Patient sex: M
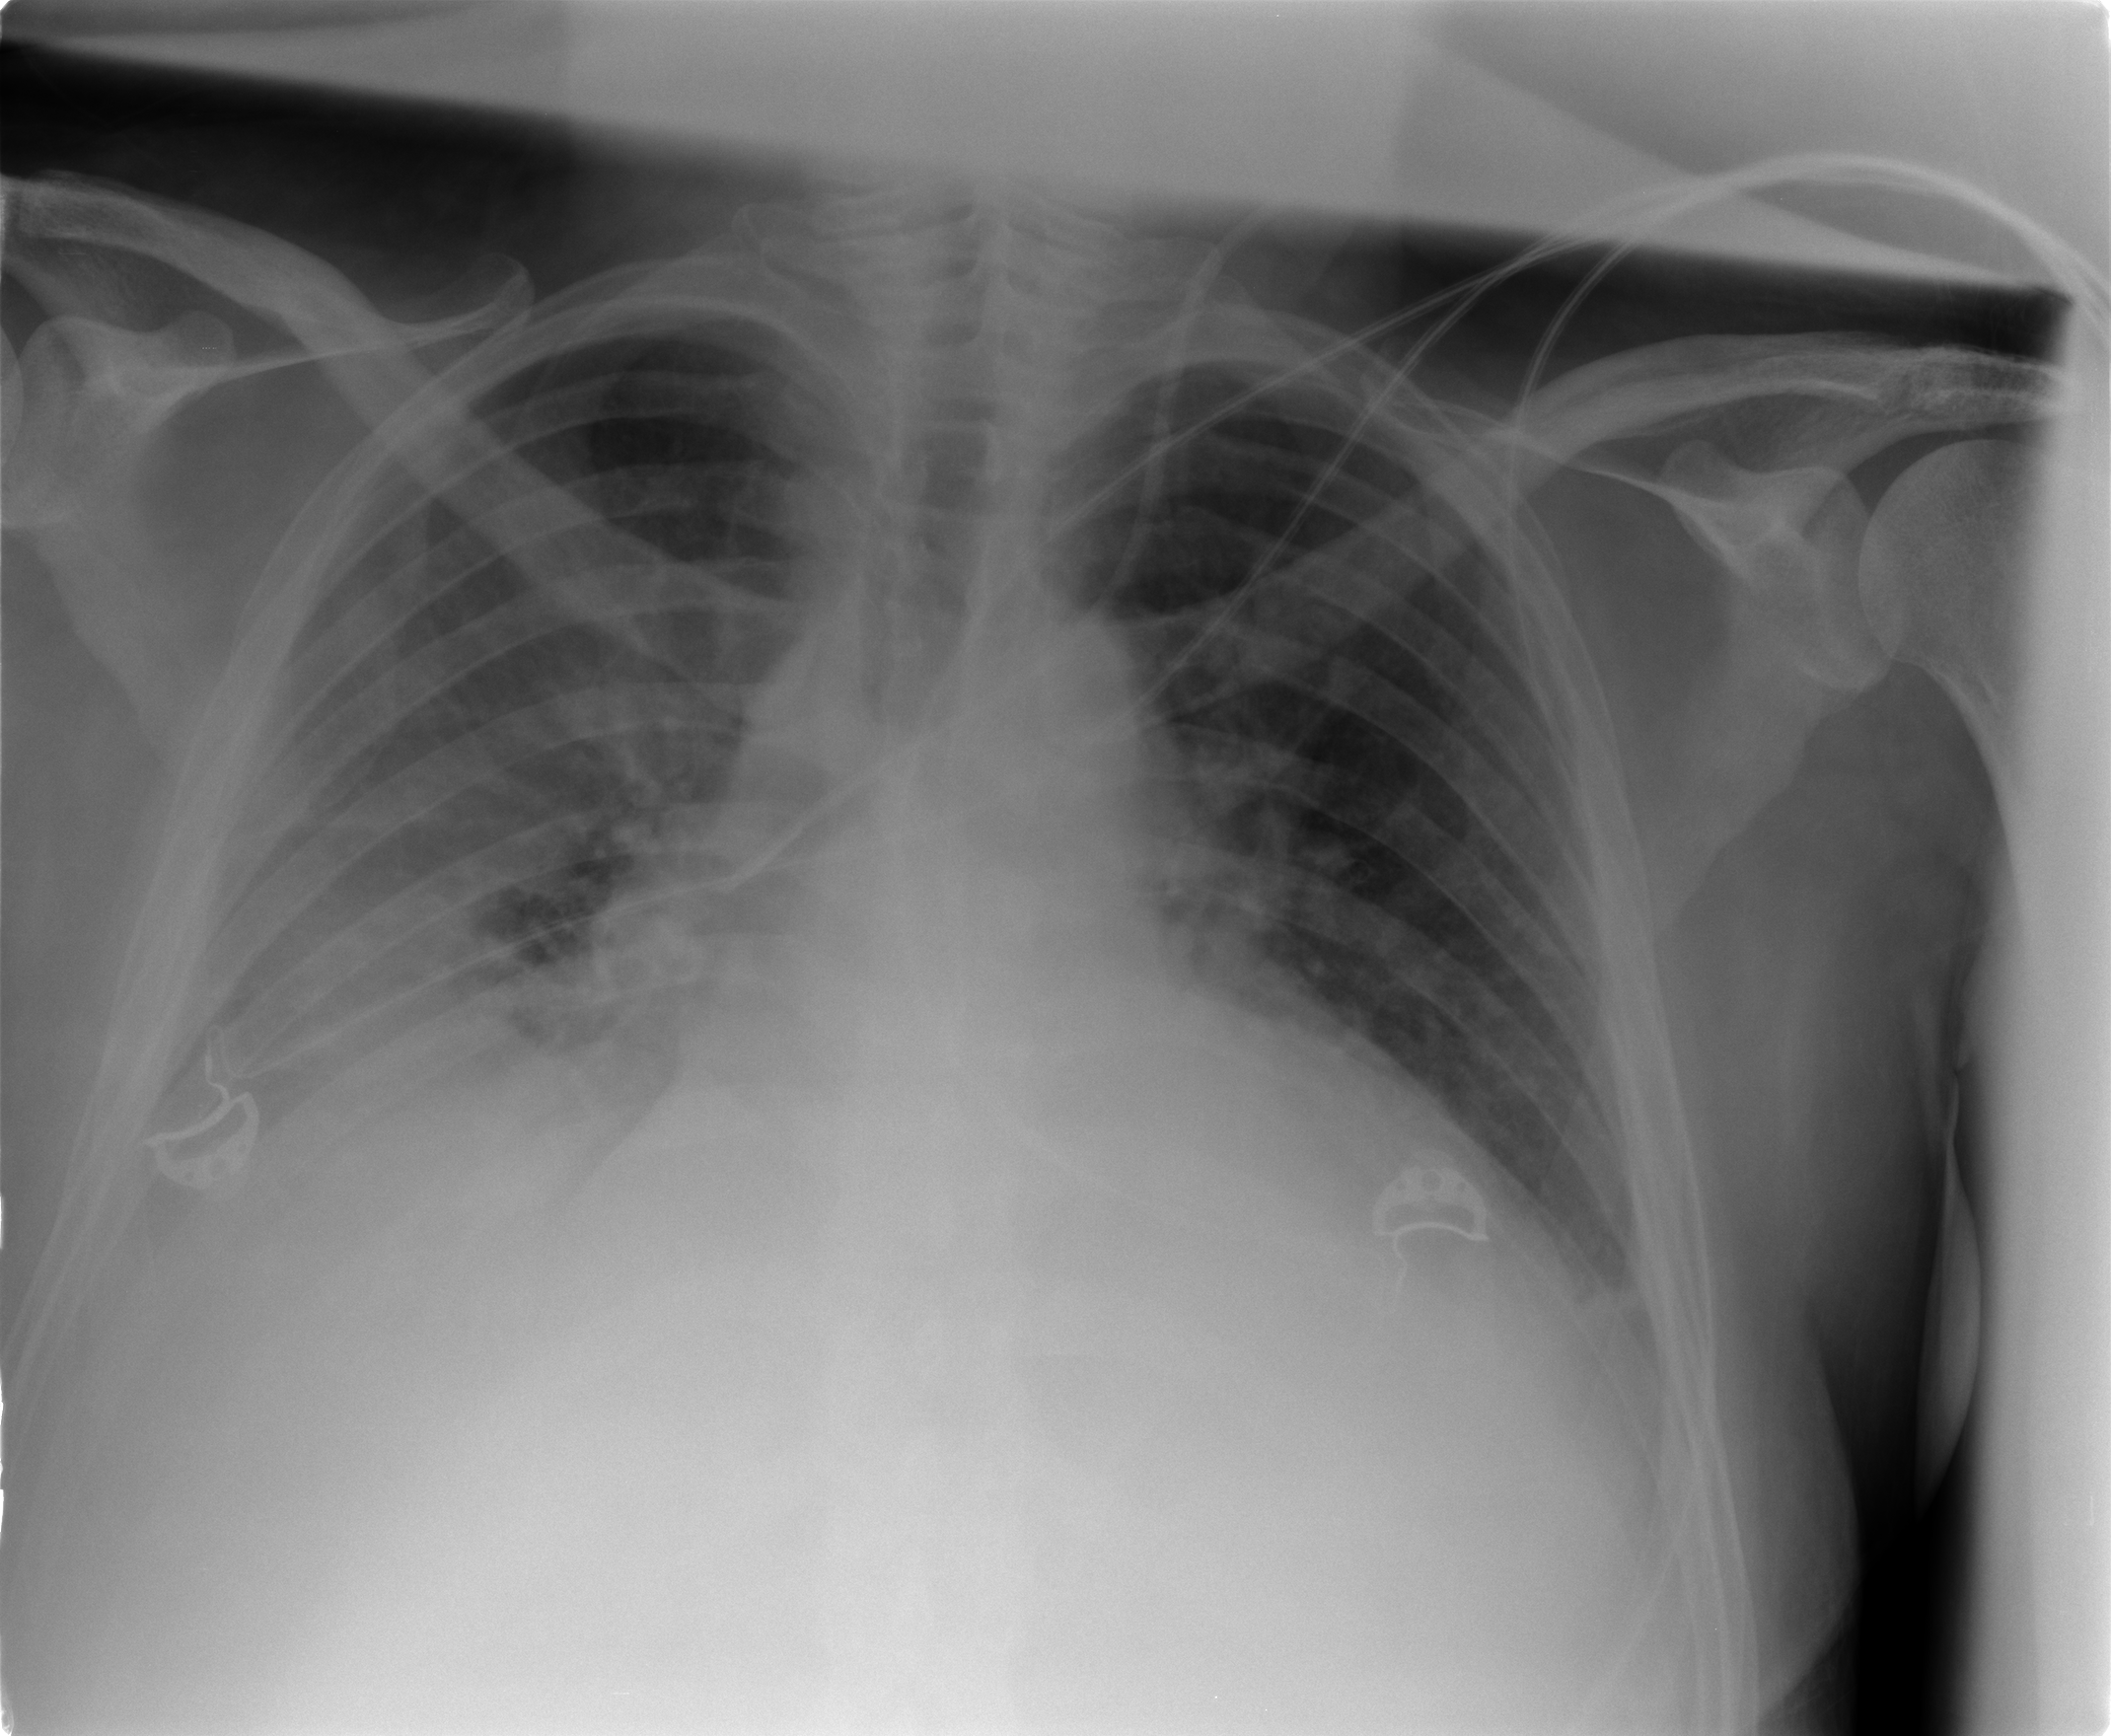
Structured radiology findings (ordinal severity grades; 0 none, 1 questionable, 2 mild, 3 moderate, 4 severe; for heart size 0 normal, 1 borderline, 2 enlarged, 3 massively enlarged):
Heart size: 2
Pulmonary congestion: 2
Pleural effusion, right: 3
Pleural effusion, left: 1
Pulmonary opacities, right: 2
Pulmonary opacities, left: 0
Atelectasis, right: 2
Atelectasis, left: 2